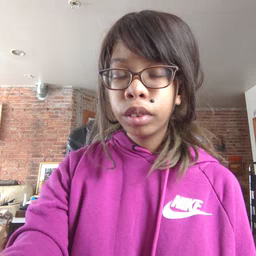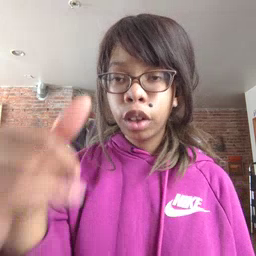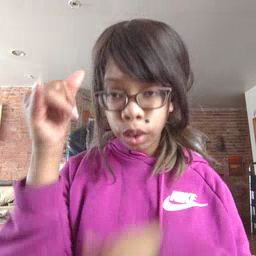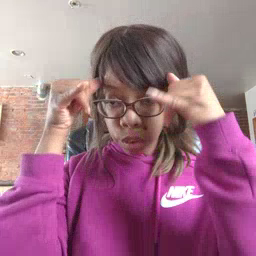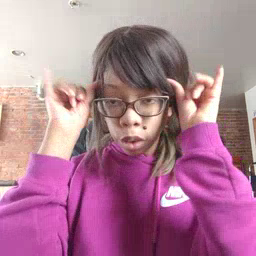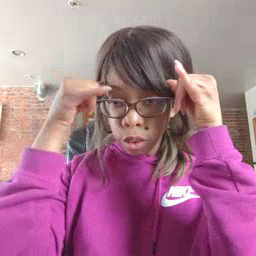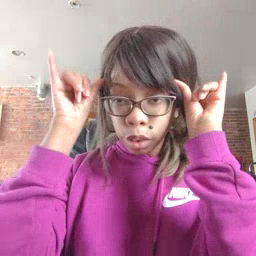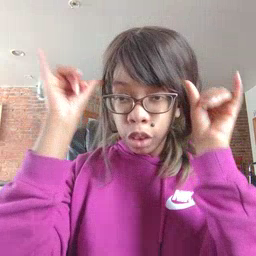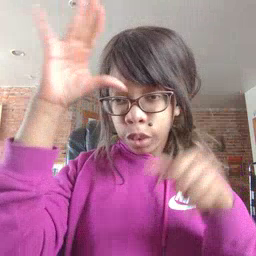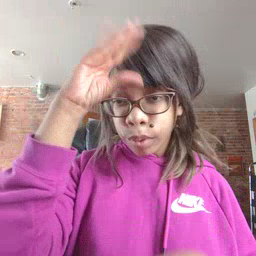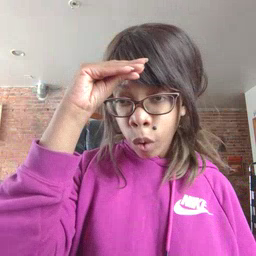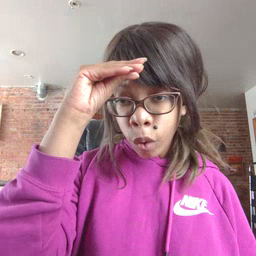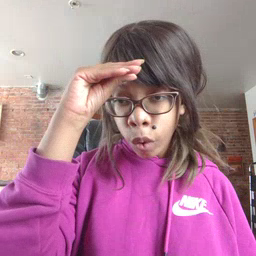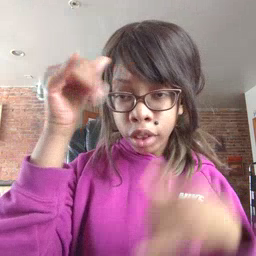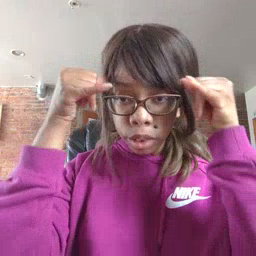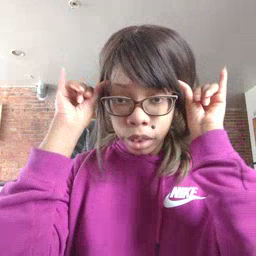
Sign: cowboy